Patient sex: F
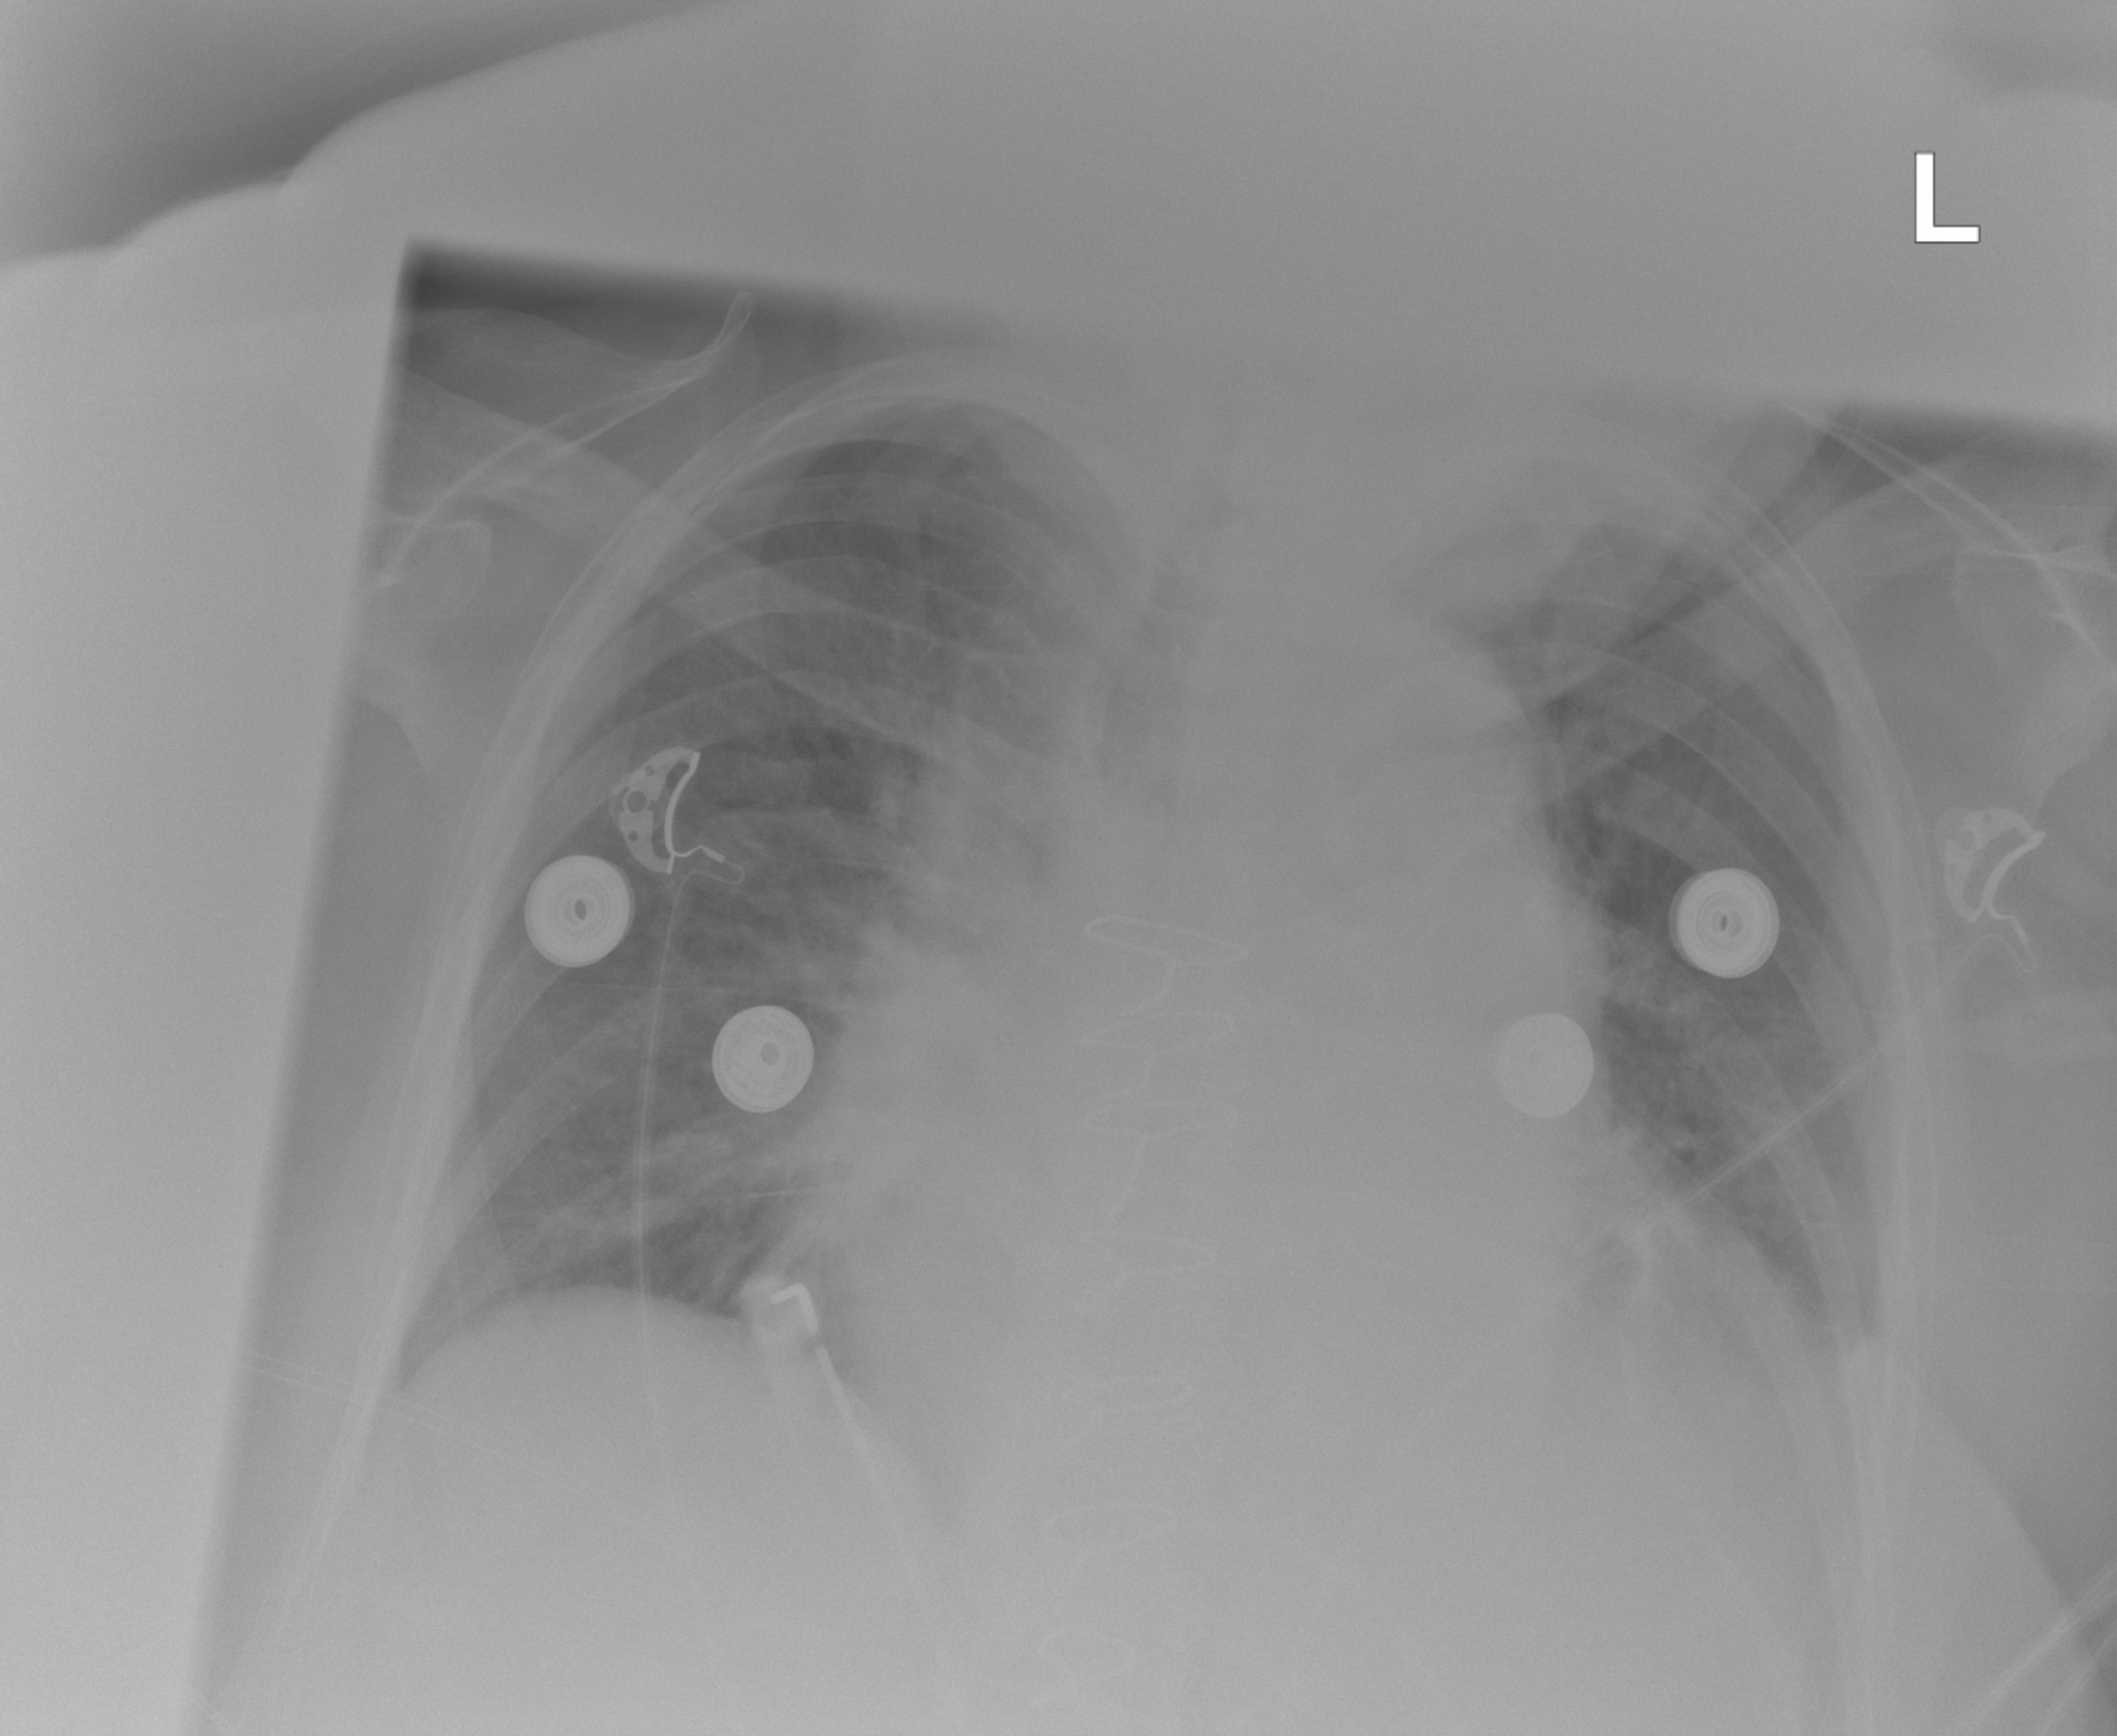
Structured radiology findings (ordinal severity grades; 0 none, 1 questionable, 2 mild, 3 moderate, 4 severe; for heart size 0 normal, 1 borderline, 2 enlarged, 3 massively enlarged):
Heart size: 2
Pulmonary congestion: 2
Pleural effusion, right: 0
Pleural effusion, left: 2
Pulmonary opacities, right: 0
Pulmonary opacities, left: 0
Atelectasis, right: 2
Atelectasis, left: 2